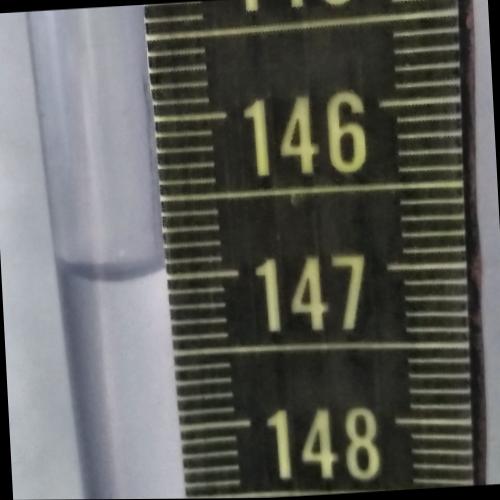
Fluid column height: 147.0 cm